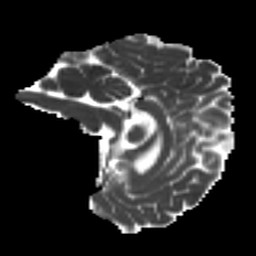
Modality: MD
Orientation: sagittal
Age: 35
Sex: male
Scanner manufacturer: ge
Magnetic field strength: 3 T
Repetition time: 7.8 s
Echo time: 0.0606 s